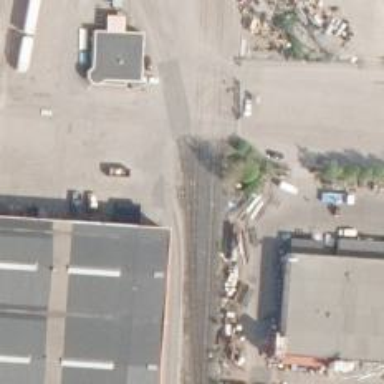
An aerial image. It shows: Wedge used for railway derailment.